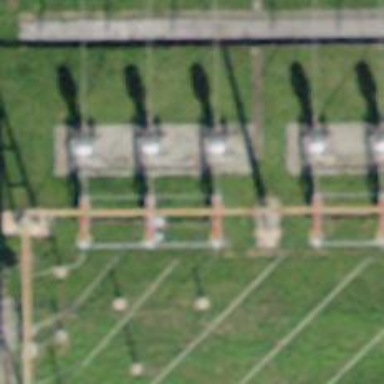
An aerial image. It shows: Insulator used in power equipment.